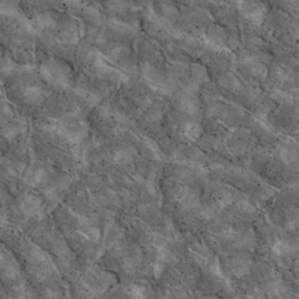
Label: non_frost